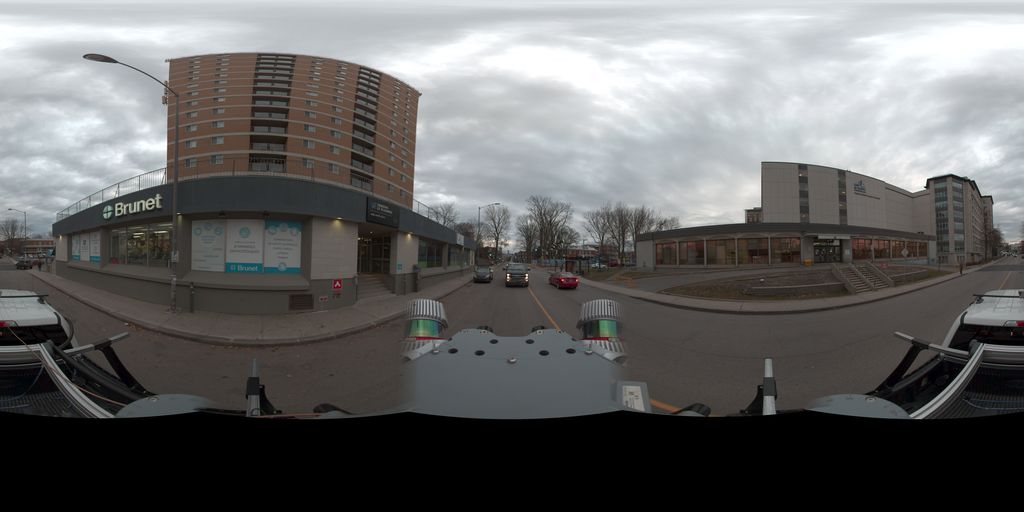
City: quebec_city